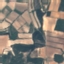
Label: PermanentCrop